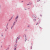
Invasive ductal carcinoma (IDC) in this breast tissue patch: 0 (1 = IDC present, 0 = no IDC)